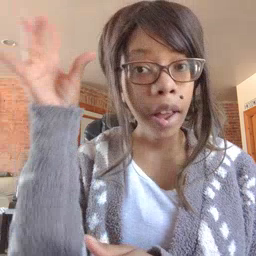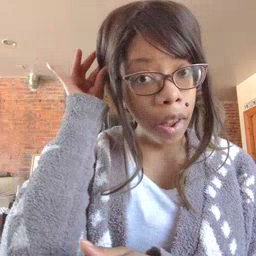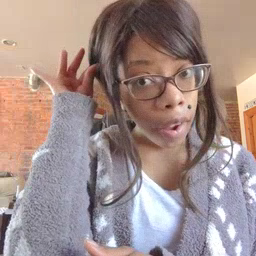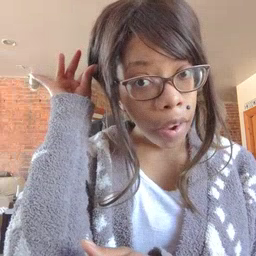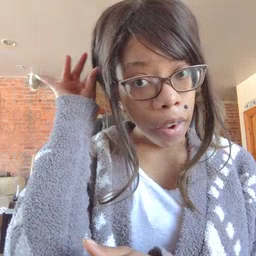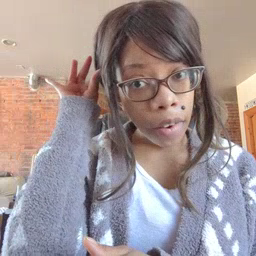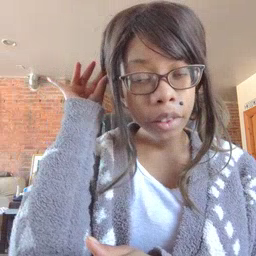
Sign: hair